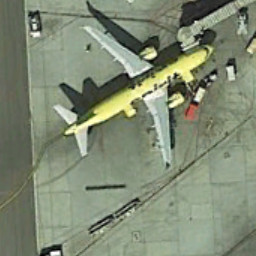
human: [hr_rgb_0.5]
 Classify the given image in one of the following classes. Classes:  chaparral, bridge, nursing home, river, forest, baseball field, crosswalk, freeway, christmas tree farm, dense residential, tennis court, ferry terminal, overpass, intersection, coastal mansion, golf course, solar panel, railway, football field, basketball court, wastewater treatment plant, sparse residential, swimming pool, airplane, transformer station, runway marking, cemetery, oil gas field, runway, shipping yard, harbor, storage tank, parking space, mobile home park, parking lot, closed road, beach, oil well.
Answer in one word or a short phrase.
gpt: airplane